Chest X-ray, PA view. Patient: 26 years old, sex M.
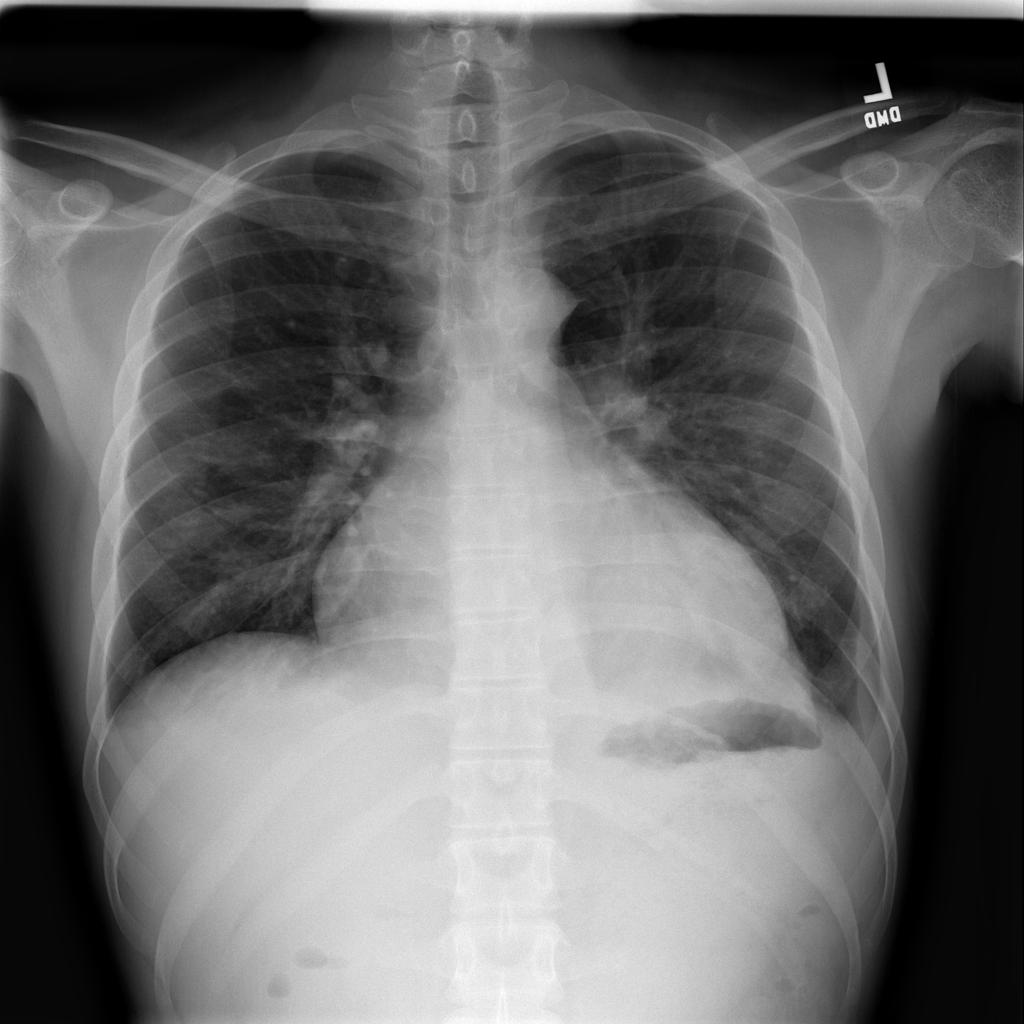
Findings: Effusion